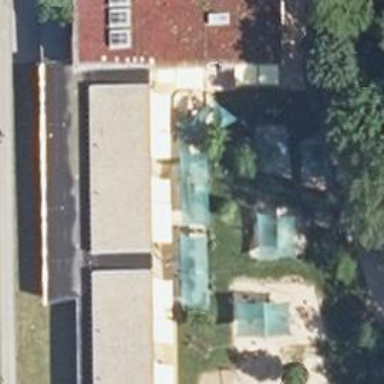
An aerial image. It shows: Kindergarten building.